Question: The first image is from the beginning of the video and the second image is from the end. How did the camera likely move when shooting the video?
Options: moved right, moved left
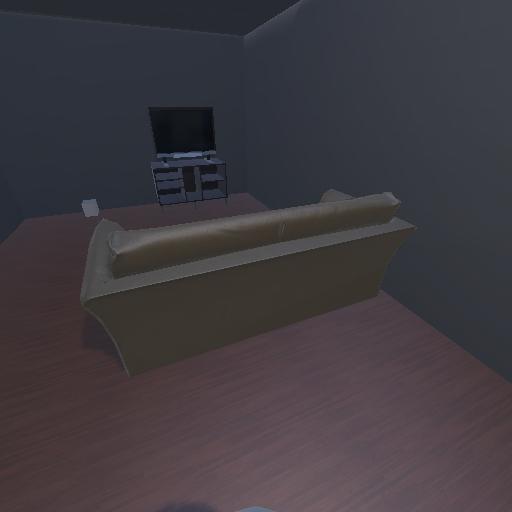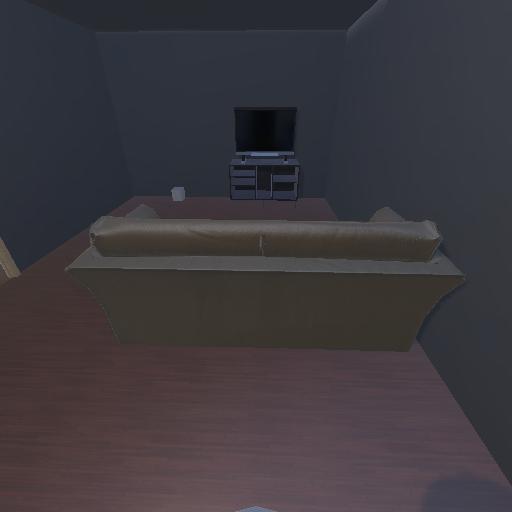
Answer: moved right